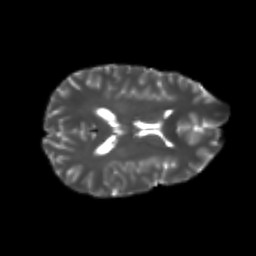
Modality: T2w
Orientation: axial
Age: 22
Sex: female
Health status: healthy
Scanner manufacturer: philips
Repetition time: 7.385 s
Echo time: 0.08599 s